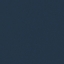
Label: SeaLake